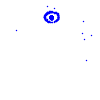
Particle: kaon